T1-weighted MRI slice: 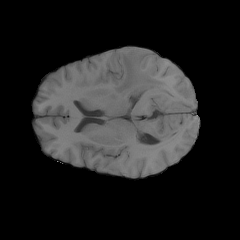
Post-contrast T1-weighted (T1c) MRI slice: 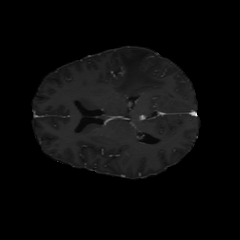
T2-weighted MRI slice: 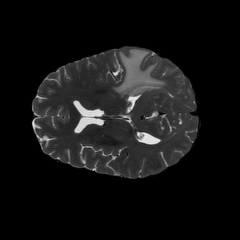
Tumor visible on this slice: yes